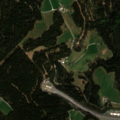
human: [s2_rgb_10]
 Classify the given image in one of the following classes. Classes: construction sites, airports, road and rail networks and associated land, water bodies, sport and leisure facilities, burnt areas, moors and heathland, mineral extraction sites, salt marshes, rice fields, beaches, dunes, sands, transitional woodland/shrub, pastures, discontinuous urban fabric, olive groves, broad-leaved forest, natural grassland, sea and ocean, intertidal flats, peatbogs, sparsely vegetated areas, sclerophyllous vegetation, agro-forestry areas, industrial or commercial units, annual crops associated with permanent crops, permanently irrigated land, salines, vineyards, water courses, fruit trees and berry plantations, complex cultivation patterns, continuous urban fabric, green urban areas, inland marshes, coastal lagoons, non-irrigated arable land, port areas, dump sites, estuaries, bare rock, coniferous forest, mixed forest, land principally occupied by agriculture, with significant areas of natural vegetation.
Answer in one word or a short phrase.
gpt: pastures, coniferous forest, mixed forest